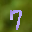
Label: 7